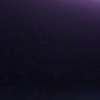
Label: space